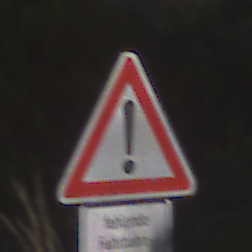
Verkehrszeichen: Gefahrenstelle
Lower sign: HinweiseAufGefahrenDurchVerbaleAngabe7
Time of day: MorningAfternoon
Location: Outdoor (Nature)
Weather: Clear
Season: NotSpecified
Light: Natural